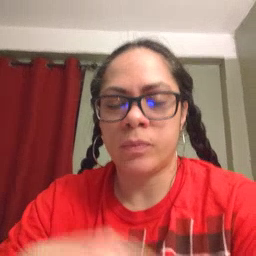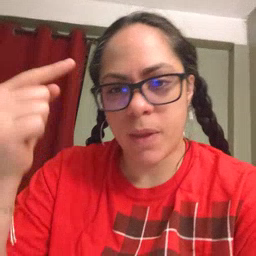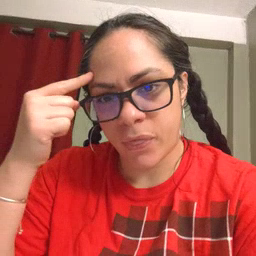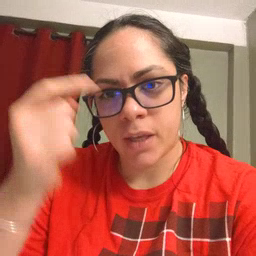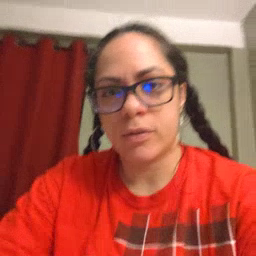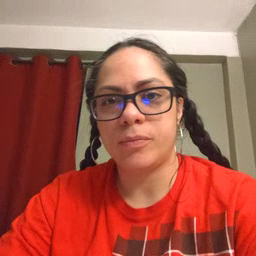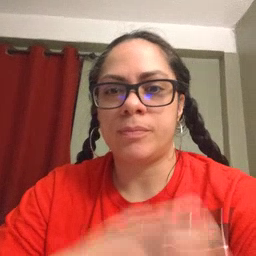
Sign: think